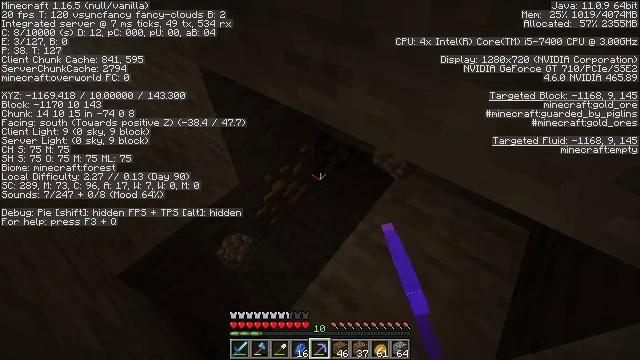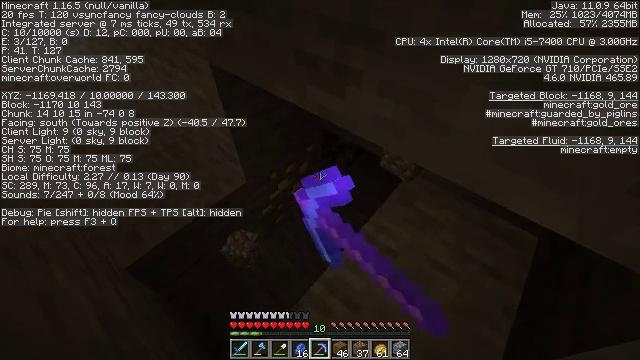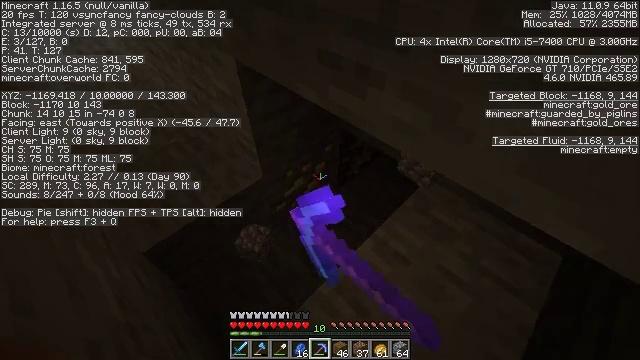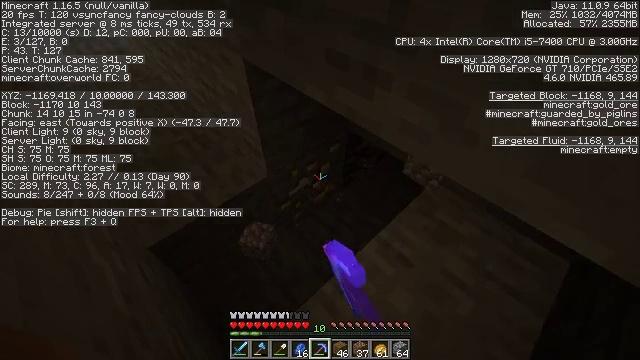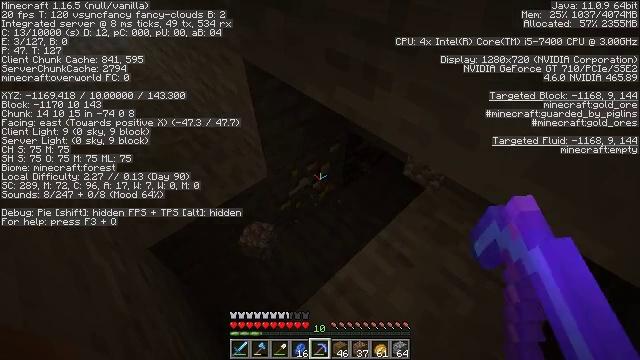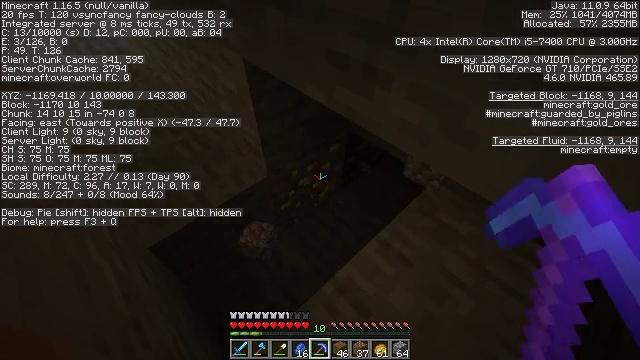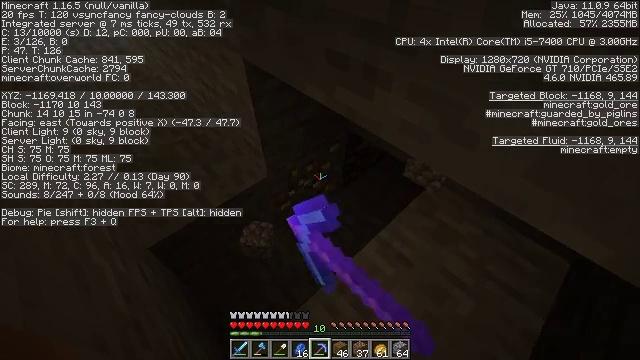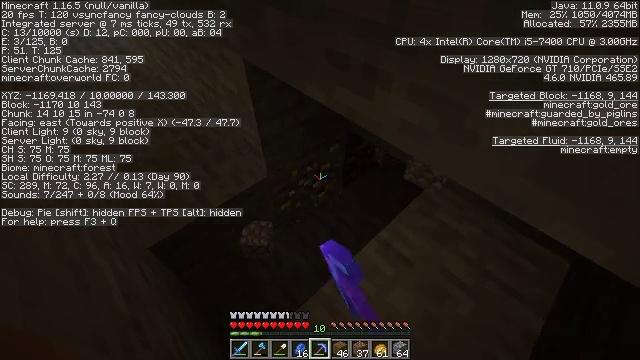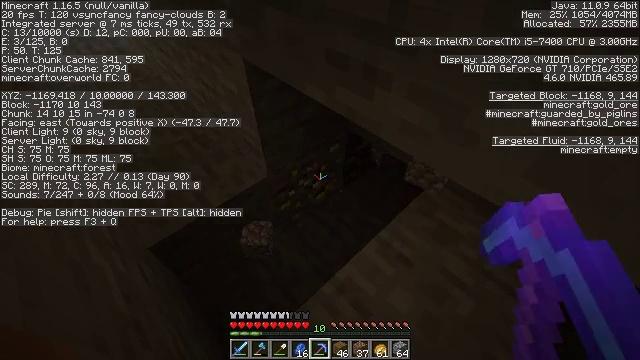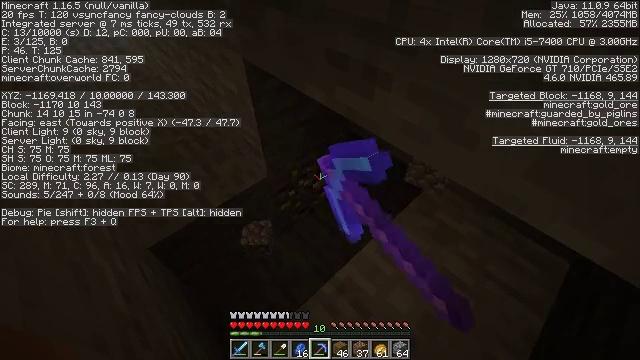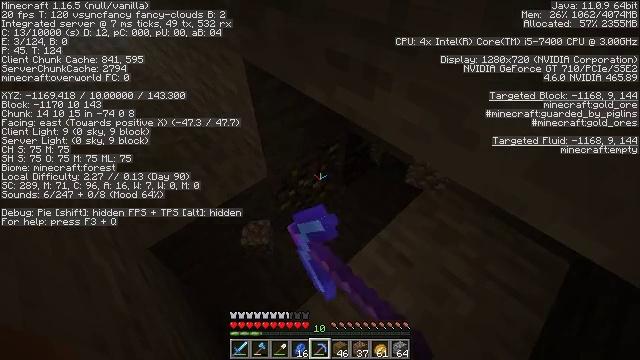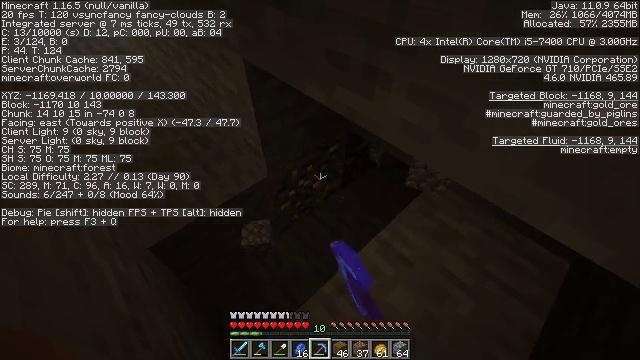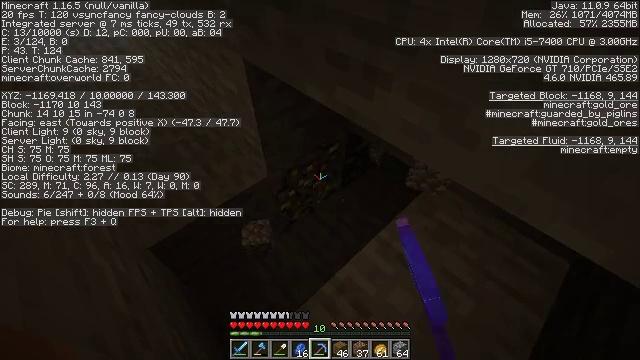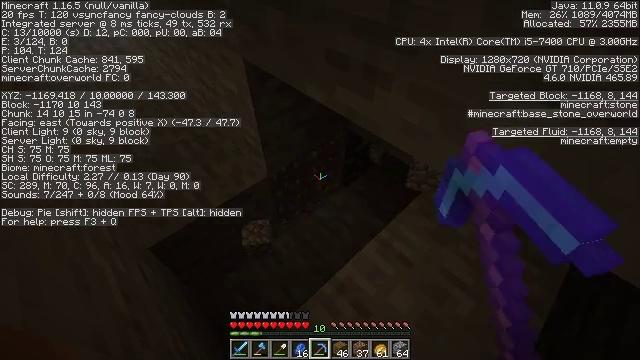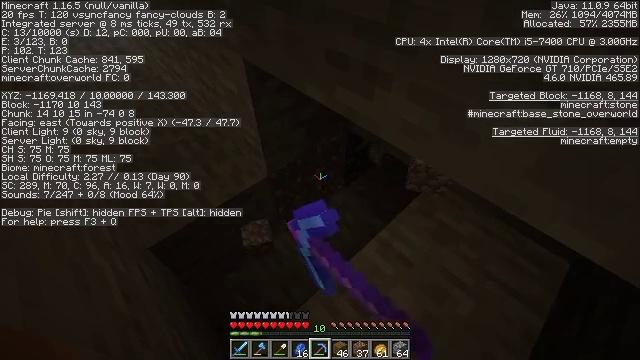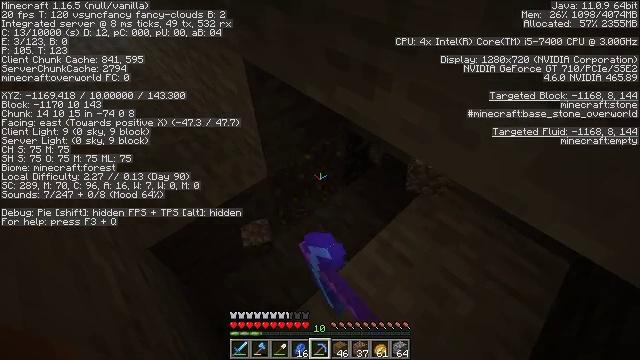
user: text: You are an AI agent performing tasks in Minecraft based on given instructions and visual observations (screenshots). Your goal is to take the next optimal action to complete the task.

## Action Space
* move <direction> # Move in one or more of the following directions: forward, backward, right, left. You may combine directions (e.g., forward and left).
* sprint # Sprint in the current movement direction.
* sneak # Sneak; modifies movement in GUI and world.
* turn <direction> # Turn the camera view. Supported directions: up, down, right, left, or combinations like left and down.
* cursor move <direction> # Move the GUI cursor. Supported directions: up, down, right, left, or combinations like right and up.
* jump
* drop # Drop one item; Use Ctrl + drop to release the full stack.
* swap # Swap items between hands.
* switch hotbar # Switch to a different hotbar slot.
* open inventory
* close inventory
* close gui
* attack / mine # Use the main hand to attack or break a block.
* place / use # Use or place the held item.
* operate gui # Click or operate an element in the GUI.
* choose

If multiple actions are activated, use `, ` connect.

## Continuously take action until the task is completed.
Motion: motion action
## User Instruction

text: Collect gold ore for smelting.
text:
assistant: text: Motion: turn left, attack / mine
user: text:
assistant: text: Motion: turn left, attack / mine
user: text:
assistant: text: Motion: turn left, attack / mine
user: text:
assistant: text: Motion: attack / mine
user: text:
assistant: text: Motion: attack / mine
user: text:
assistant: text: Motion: attack / mine
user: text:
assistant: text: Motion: attack / mine
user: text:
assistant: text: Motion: attack / mine
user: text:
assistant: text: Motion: attack / mine
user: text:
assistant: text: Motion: attack / mine
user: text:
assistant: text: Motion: attack / mine
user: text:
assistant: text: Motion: attack / mine
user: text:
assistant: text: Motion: attack / mine
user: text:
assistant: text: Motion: attack / mine
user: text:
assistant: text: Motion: attack / mine
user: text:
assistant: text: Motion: attack / mine
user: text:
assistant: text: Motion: attack / mine
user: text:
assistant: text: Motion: attack / mine